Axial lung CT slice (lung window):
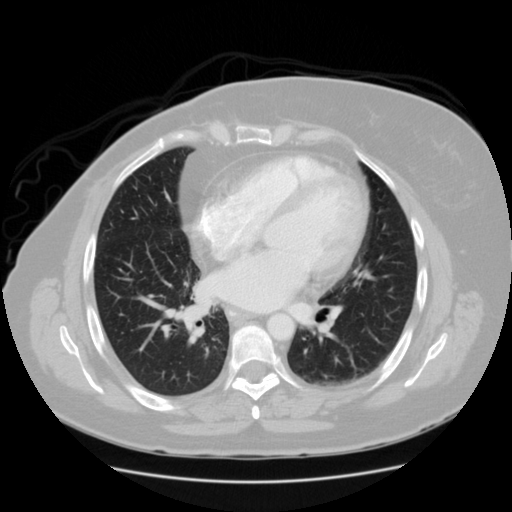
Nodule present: no